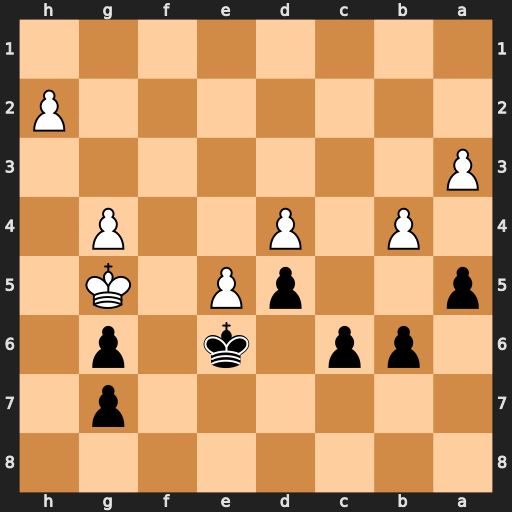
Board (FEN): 8/6p1/1pp1k1p1/p2pP1K1/1P1P2P1/P7/7P/8
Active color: b
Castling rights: -
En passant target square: -
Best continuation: axb4 axb4 c5 dxc5 bxc5 bxc5 Kxe5